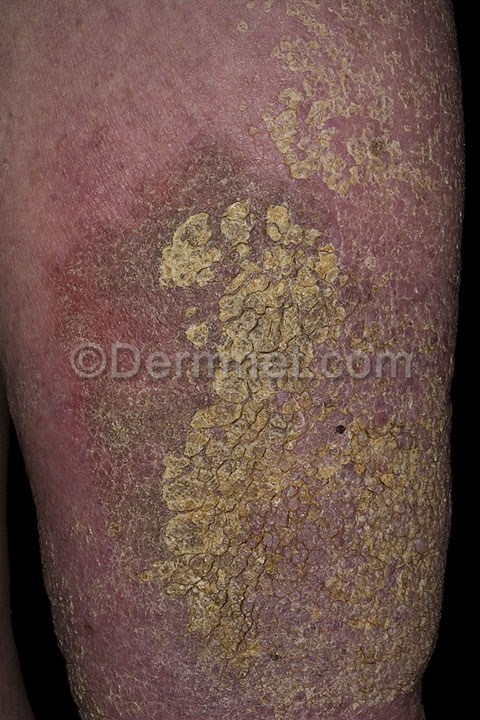
Disease: Eczema Photos